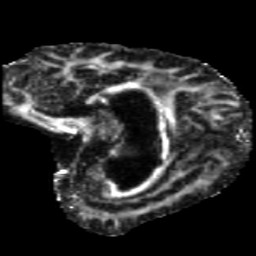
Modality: FA
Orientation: sagittal
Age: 52
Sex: male
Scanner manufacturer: siemens
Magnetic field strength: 3 T
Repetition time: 5.25 s
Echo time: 0.08 s